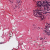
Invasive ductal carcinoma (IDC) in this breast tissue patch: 0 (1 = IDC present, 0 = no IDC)